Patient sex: F
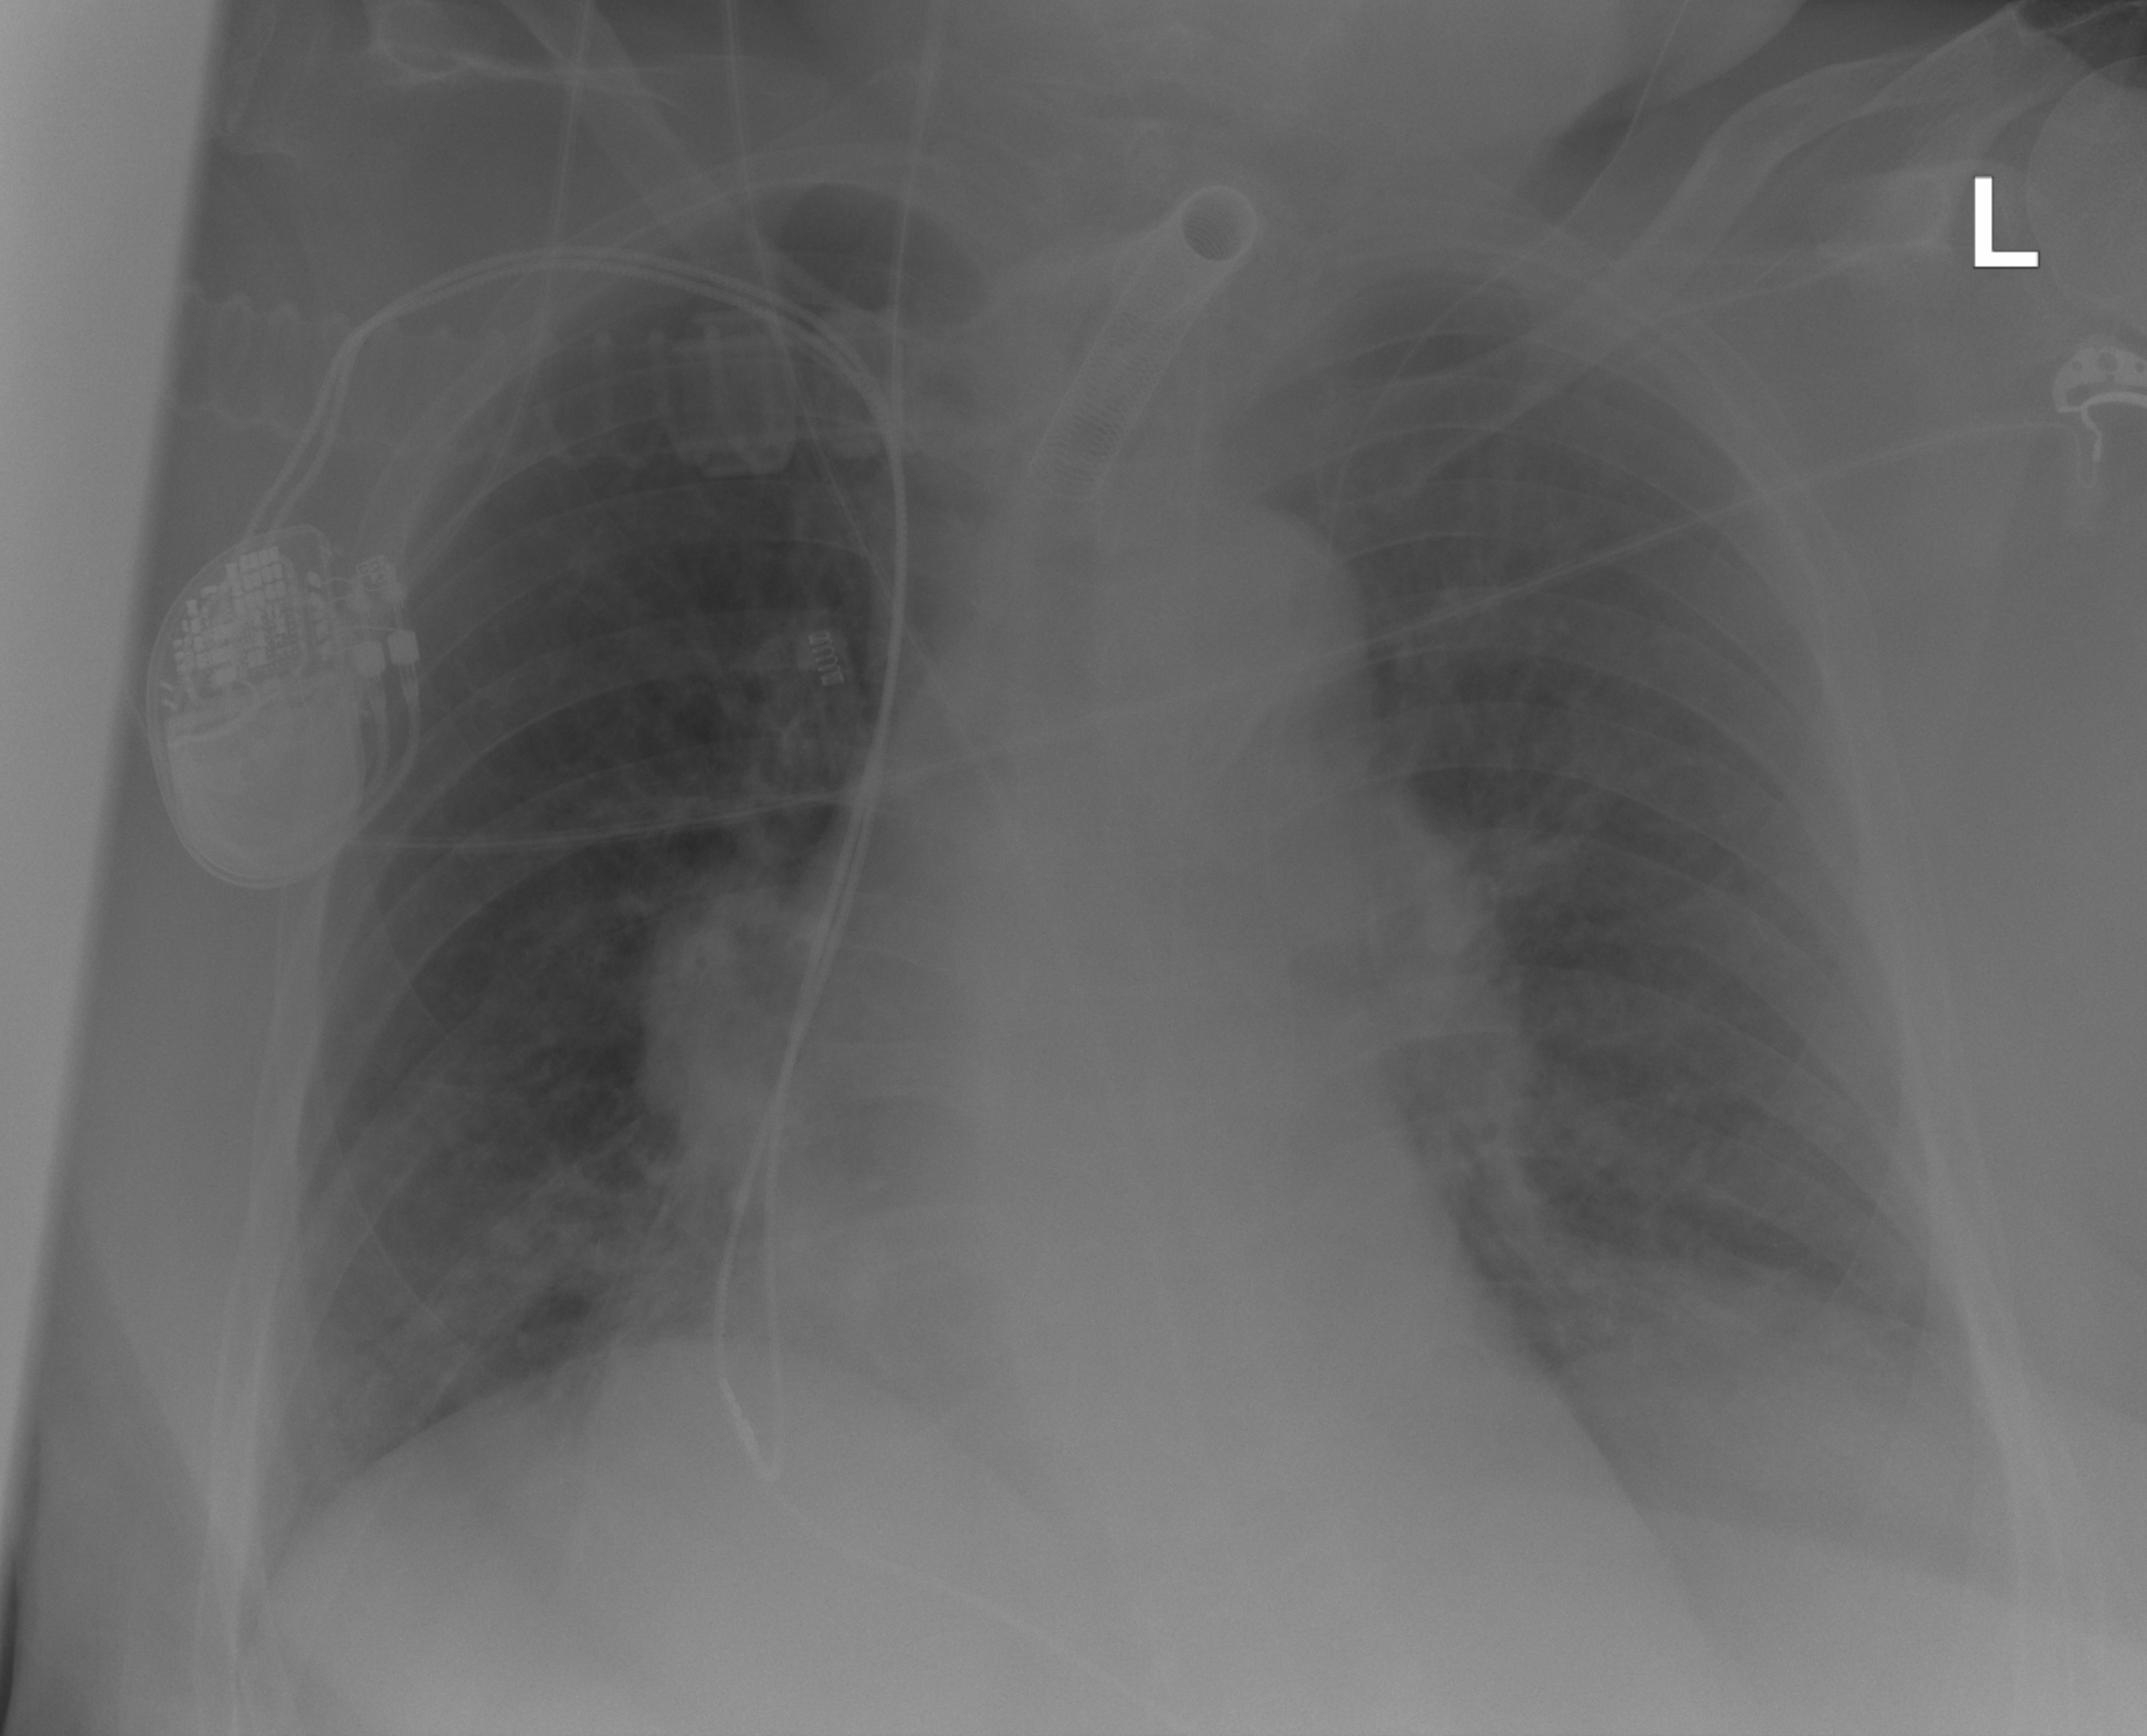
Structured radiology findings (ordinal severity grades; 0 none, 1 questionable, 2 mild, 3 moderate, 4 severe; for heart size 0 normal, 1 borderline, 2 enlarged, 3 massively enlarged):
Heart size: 2
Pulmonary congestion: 2
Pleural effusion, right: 0
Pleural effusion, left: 2
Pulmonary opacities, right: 0
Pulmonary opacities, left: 2
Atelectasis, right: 0
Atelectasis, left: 2